Field crop: maize
Growth stage: 2
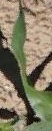
Species: maize